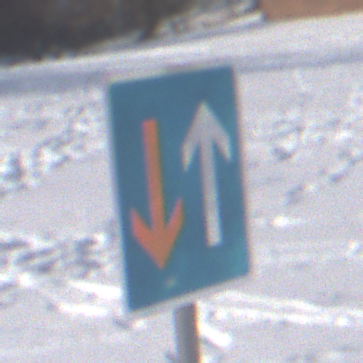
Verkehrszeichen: VorrangVorGegenverkehr
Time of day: MorningAfternoon
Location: Outdoor (Nature)
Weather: PartlyCloudy
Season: Winter
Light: Natural